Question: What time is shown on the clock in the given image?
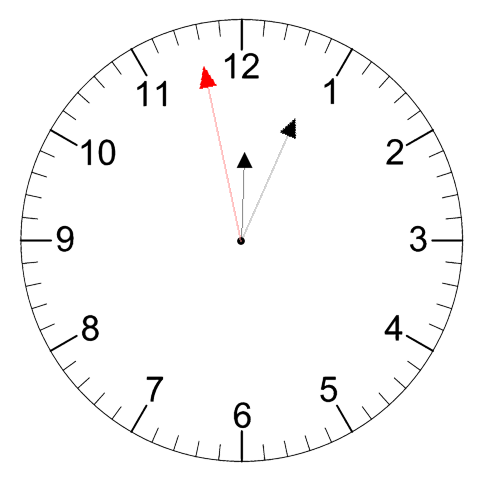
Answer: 12:03:58